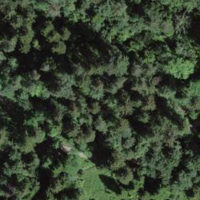
EUNIS habitat code: 43
Species observed at this site:
Lonicera acuminata